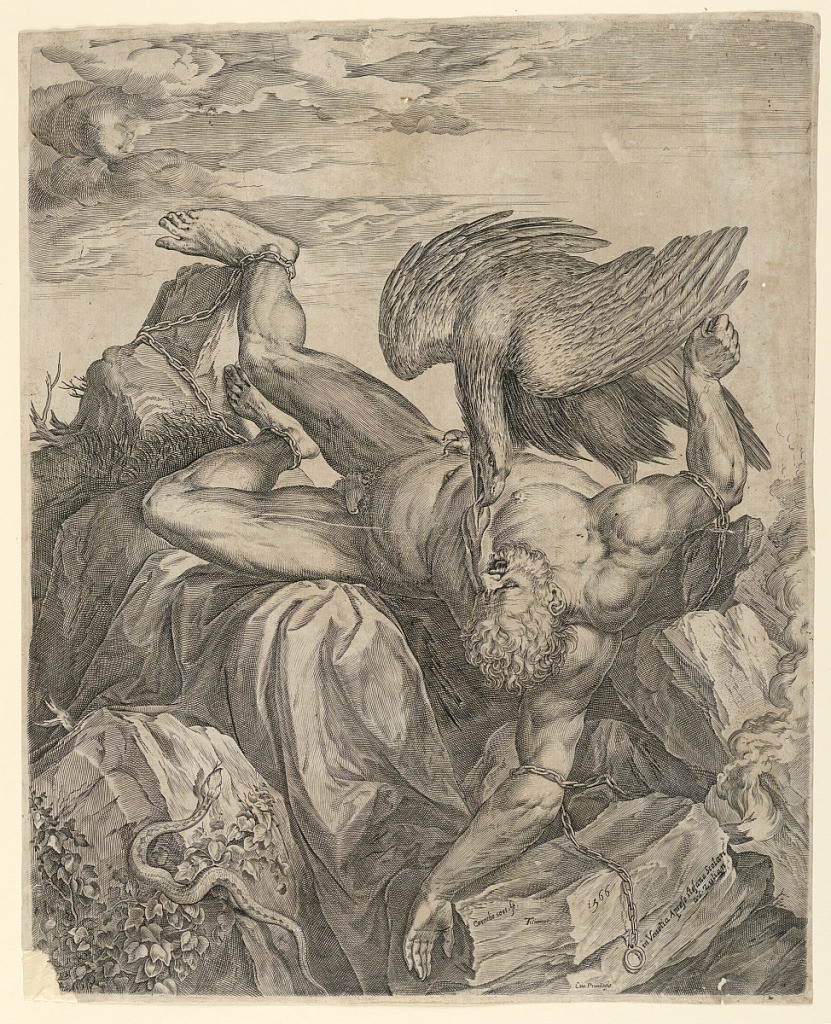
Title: Prometheus Chained to the Rocks of Caucasus
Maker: Cornelis Cort, Dutch, 1533 - 1578
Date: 1566
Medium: Engraving on paper
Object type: Print
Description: The nude Prometheus, chained to the rocks of Caucasus, is having his liver plucked out by an eagle. At lower left, a snake.